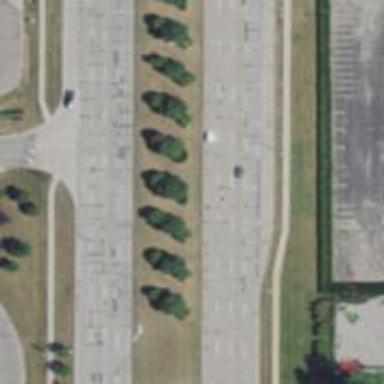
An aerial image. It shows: Secondary road with separate sidewalk.